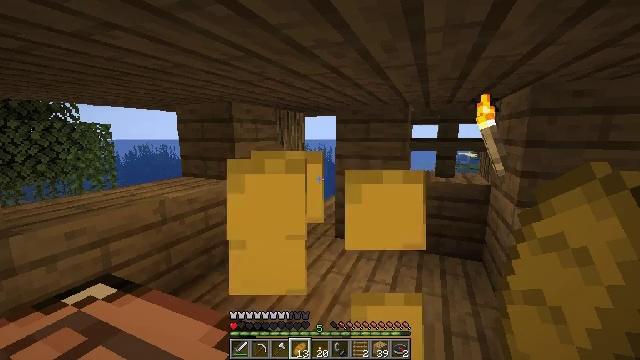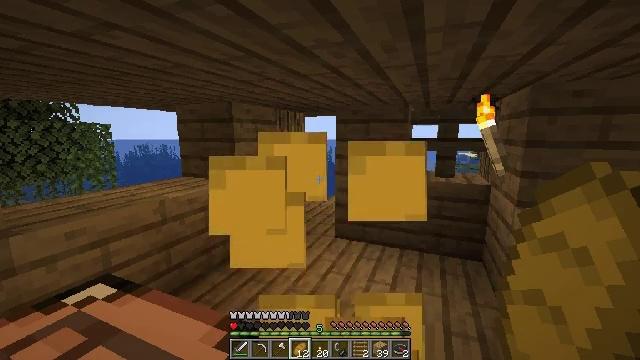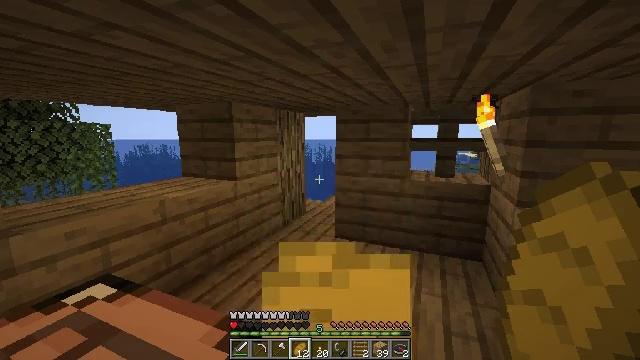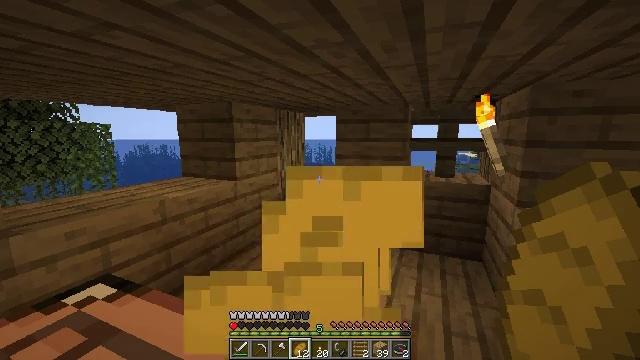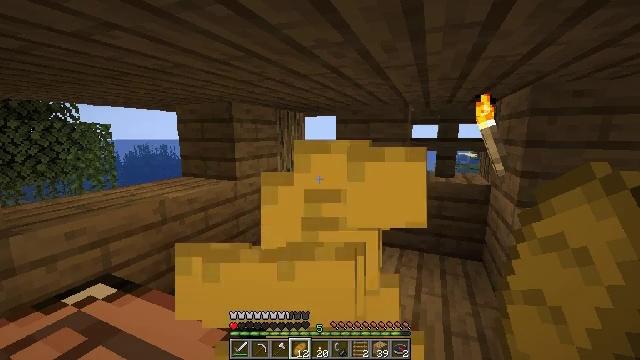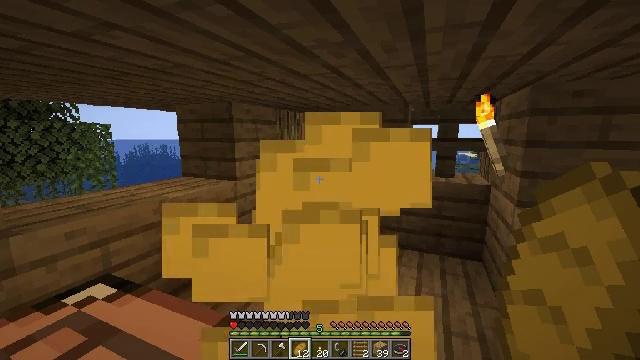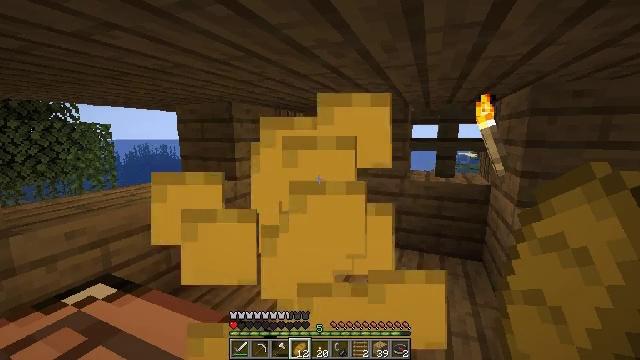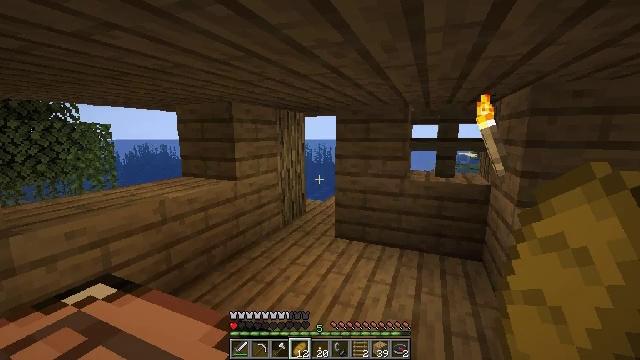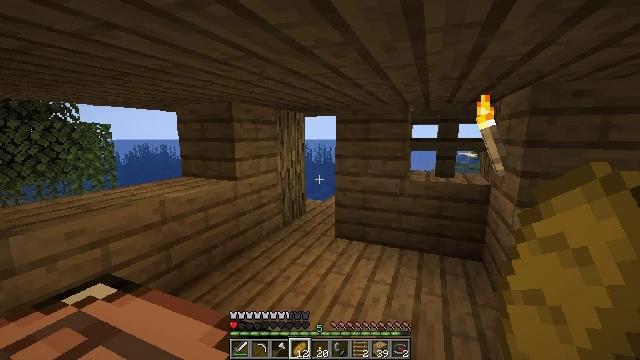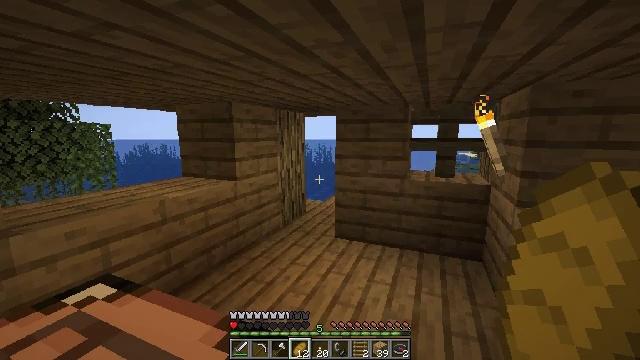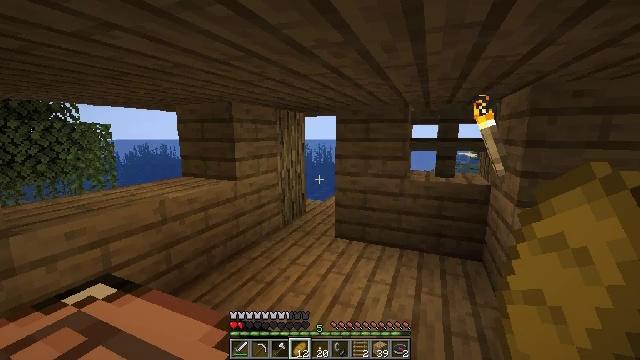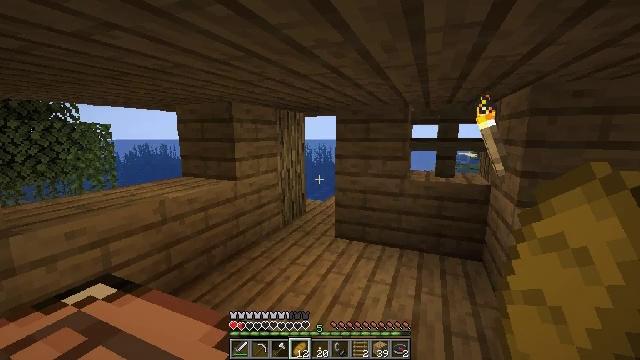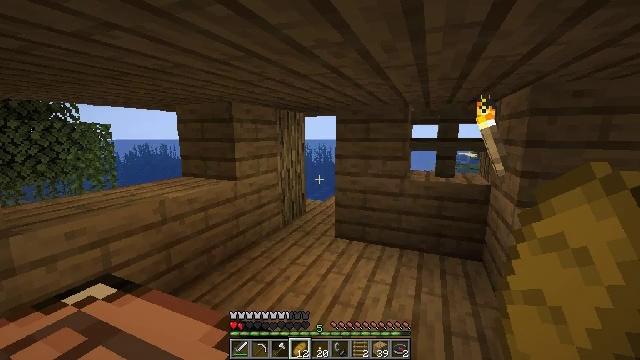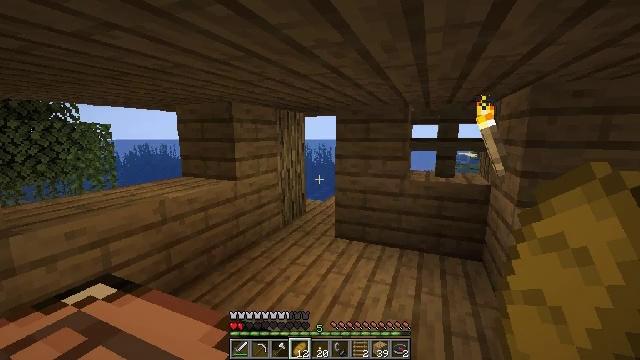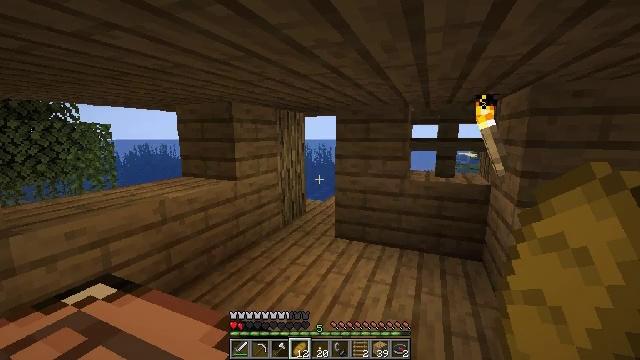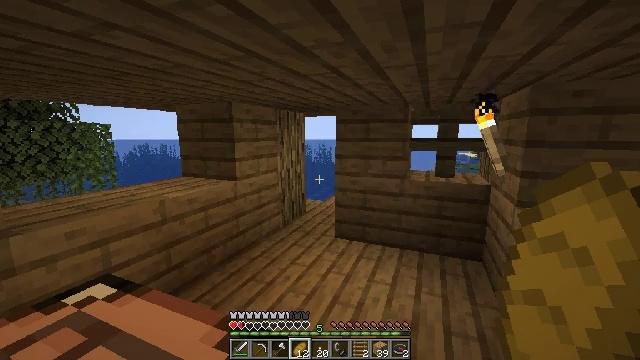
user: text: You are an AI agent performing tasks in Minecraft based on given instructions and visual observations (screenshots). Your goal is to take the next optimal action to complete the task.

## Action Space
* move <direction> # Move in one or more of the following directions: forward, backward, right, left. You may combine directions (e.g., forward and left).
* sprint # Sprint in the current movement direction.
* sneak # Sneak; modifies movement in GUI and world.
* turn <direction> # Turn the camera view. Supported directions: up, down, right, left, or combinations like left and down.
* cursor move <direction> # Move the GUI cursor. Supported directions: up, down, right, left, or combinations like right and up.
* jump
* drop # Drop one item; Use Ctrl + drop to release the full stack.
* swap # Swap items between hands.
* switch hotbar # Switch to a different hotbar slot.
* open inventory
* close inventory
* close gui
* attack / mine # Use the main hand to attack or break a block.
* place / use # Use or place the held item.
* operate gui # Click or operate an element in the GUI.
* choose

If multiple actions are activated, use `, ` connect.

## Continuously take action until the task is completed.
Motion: motion action
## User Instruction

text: Reclaim the spruce stairs for reuse.
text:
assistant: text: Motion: use / place
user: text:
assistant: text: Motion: use / place
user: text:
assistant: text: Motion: use / place
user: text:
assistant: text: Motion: use / place
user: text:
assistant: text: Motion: use / place
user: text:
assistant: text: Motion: use / place
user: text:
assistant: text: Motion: use / place
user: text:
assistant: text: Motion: use / place
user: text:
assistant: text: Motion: use / place
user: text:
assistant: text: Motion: use / place
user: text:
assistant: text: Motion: use / place
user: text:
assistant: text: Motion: use / place
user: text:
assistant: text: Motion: use / place
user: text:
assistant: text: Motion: use / place
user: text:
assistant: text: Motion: use / place
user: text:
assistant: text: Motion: use / place
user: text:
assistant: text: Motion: turn right
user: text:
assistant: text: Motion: switch to hotbar 1
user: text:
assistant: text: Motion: switch to hotbar 1
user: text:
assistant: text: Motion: turn right and down, switch to hotbar 1
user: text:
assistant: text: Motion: turn right and down
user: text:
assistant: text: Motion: turn right and down
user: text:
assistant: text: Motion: turn right
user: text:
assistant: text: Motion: no_op
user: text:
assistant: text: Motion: move forward
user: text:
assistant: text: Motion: move forward
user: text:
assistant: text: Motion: move forward
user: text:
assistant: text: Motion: move forward
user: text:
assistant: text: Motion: move forward
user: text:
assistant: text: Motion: move forward